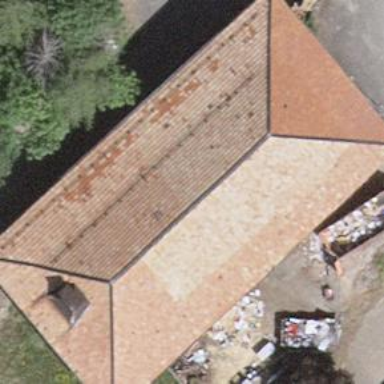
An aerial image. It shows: Farm building.